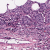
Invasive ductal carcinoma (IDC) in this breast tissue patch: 1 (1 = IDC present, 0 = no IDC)